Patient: sex M, age 50
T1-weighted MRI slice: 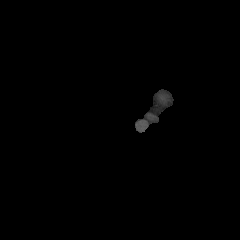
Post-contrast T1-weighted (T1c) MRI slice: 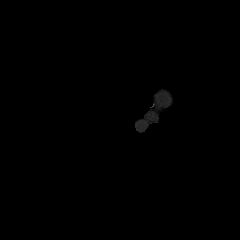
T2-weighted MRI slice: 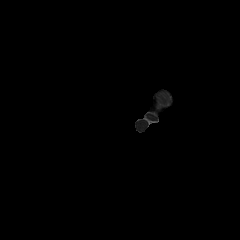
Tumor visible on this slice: no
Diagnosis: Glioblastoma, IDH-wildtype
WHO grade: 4